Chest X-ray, PA view. Patient: 35 years old, sex M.
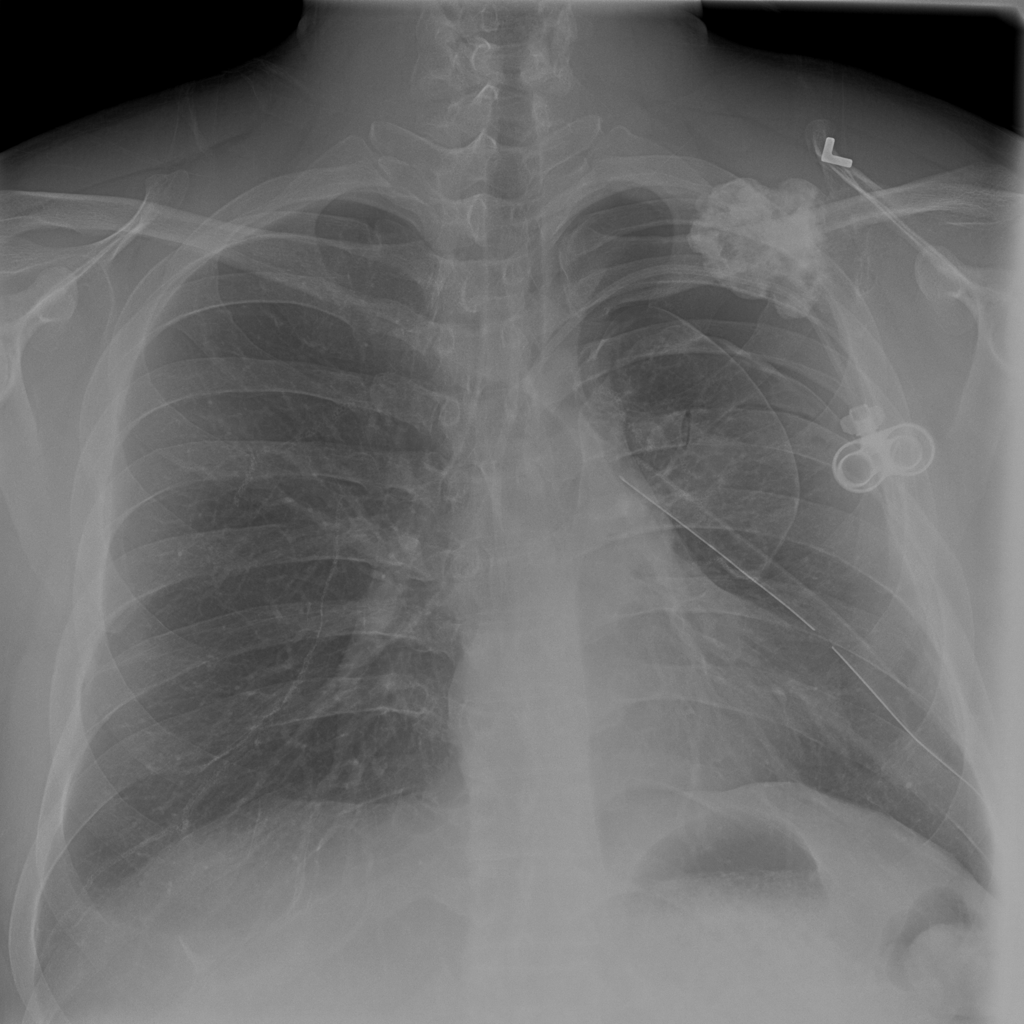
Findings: No Finding